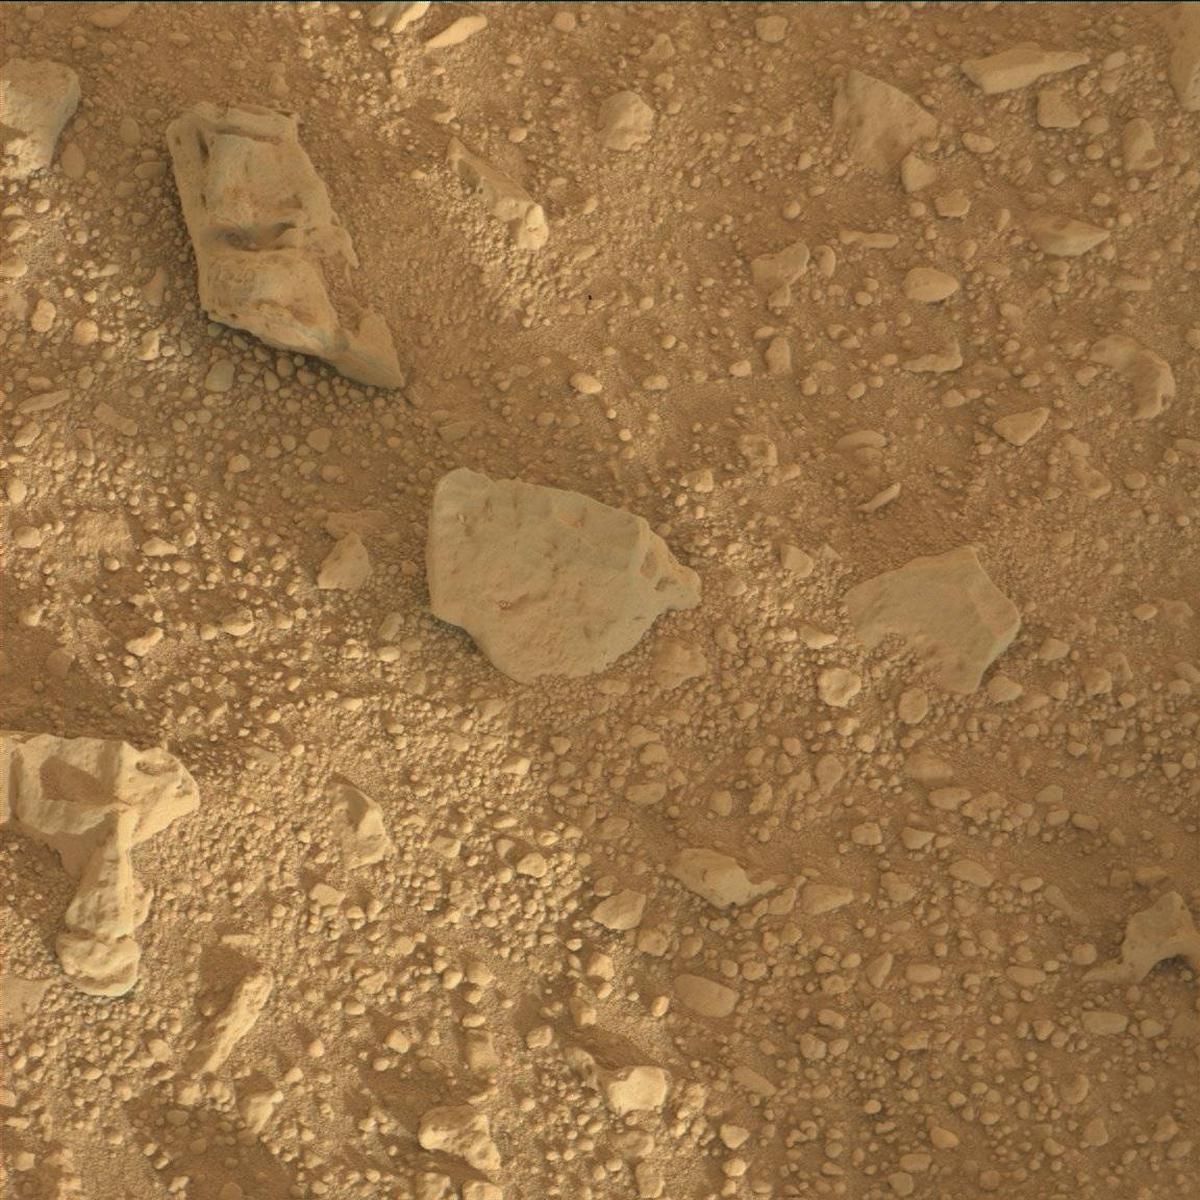
Terrain classes present: Bedrock, Rock, Sand / Soil